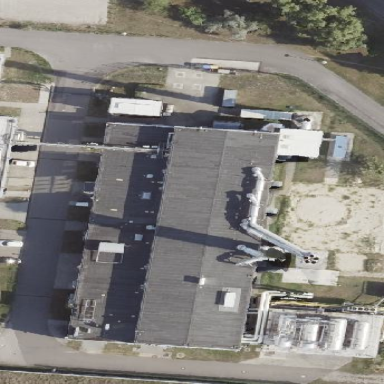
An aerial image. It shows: Industrial building with gas-powered generator.